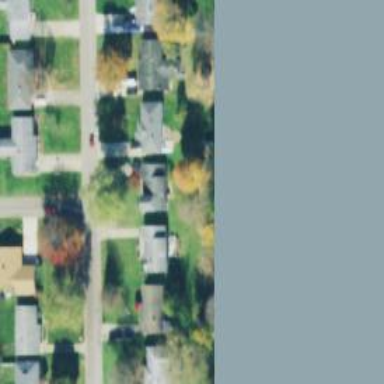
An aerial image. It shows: Neighborhood.